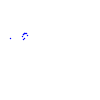
Particle: proton